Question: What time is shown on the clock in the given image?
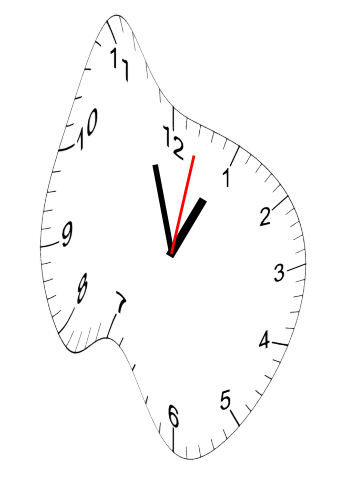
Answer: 12:57:02